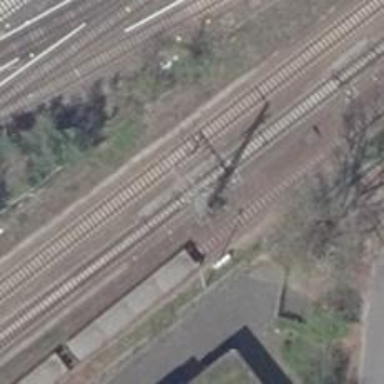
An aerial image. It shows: Railway switch.